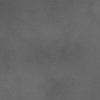
Atmospheric dust classification: dusty